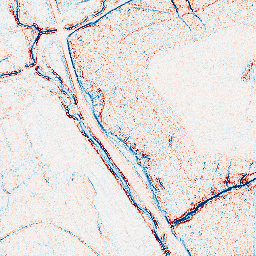
Category: edge_preserving
Decomposition family: bilateral
Decomposition parameters: d: 5
sigma_color: 25
sigma_space: 100
Upsampling method: fft_zeropad
Upsampling parameters: scale: 8
Upsampling scale: 8